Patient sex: M
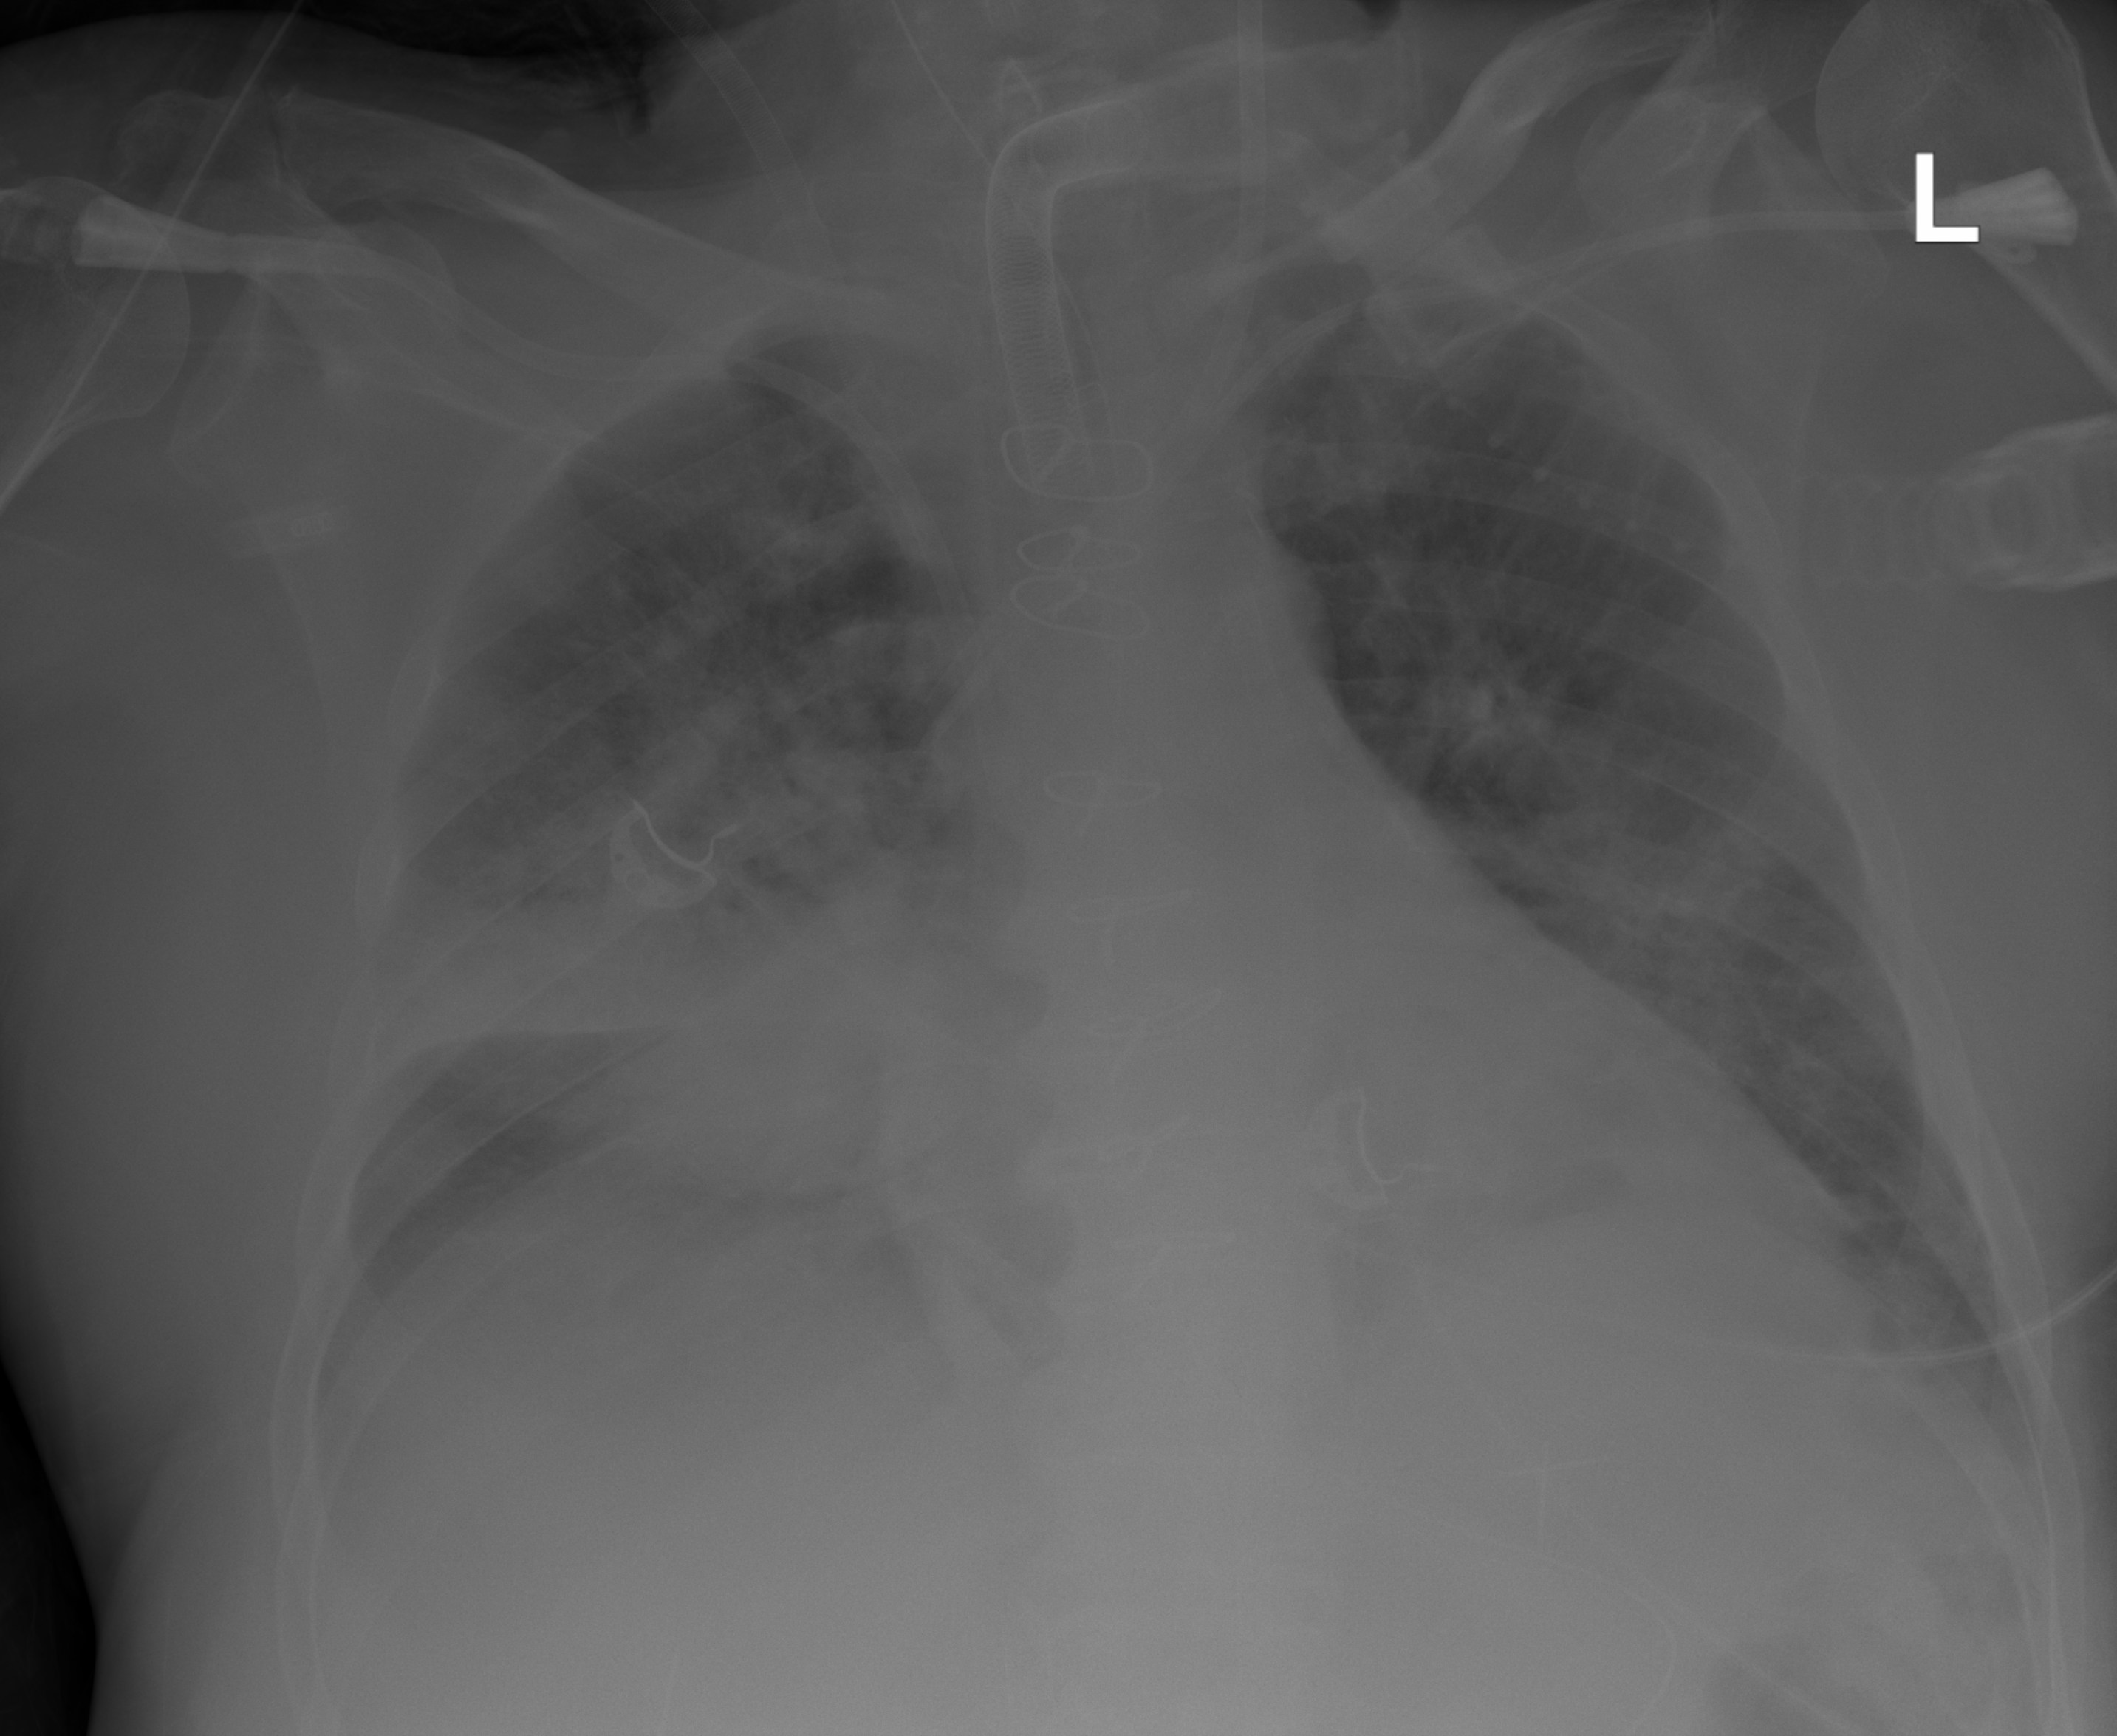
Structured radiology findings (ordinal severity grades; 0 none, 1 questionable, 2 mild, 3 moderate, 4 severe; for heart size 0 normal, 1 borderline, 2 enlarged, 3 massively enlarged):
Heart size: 0
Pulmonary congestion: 2
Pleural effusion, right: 2
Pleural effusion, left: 0
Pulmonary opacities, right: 3
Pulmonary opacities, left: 0
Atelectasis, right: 3
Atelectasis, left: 0